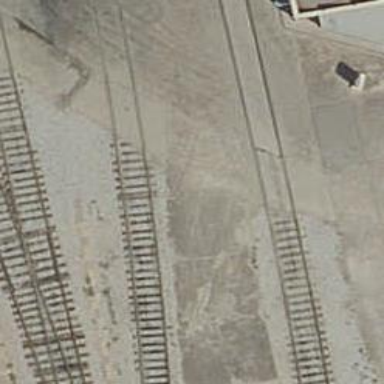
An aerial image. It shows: Railway yard with electrified contact lines.